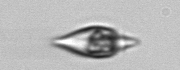
Label: Amphidinium